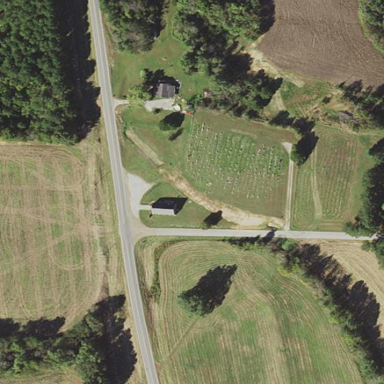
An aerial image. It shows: Graveyard.